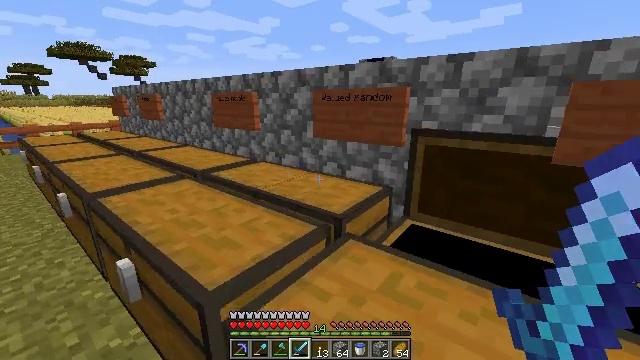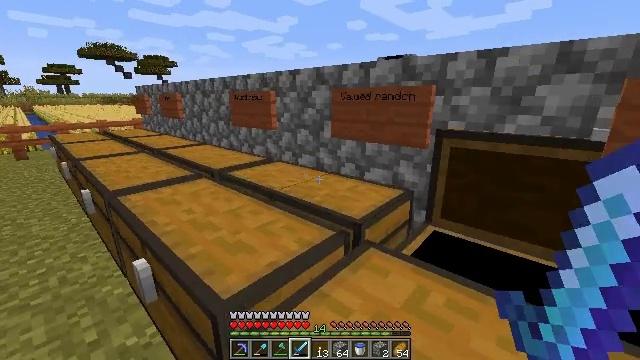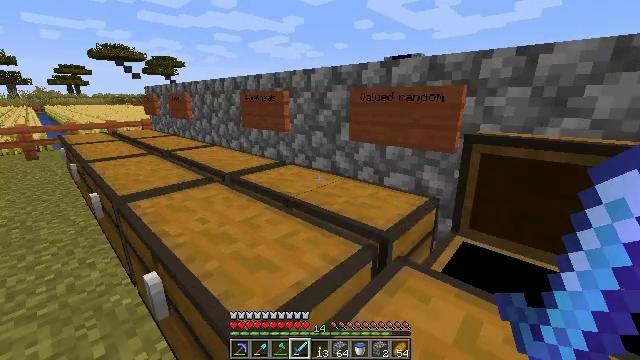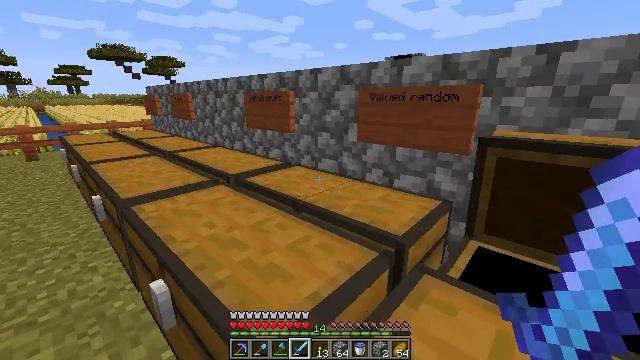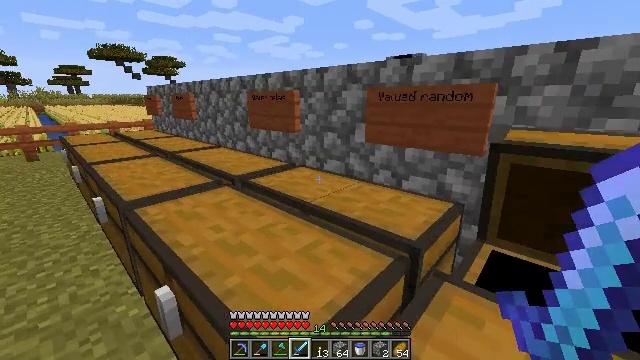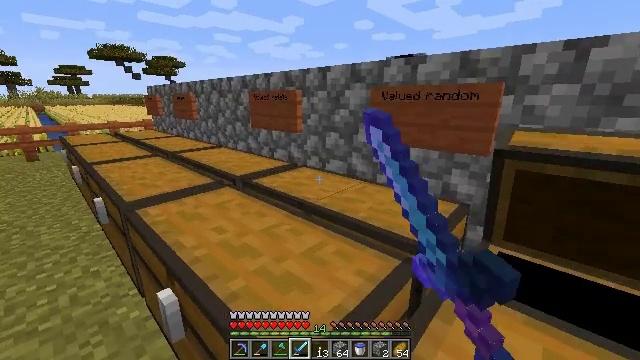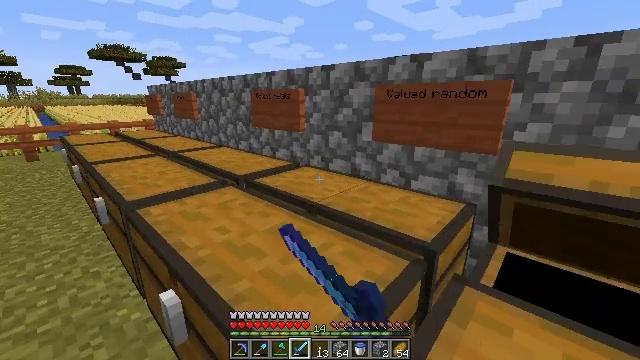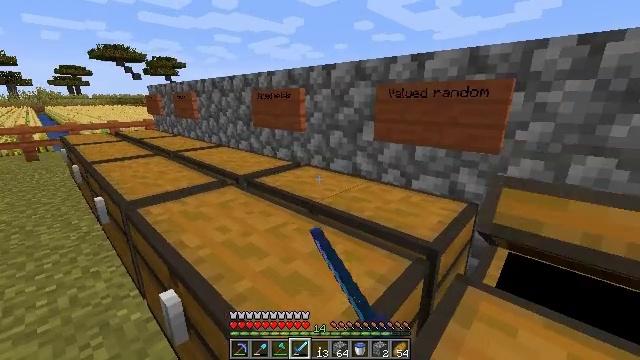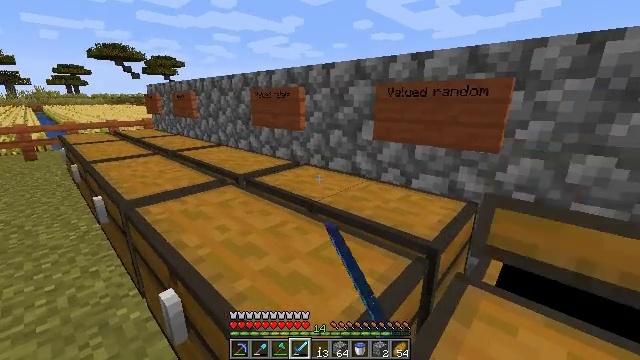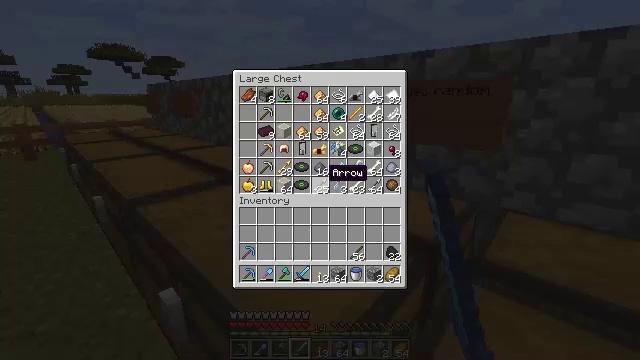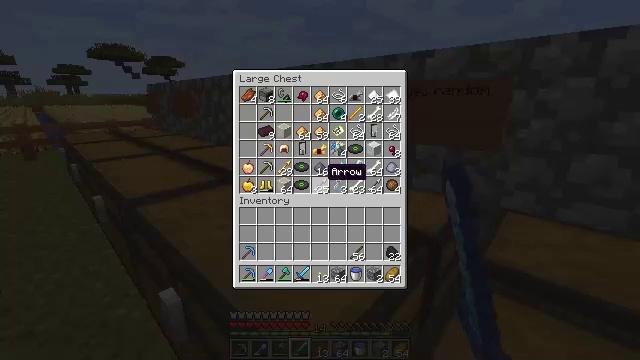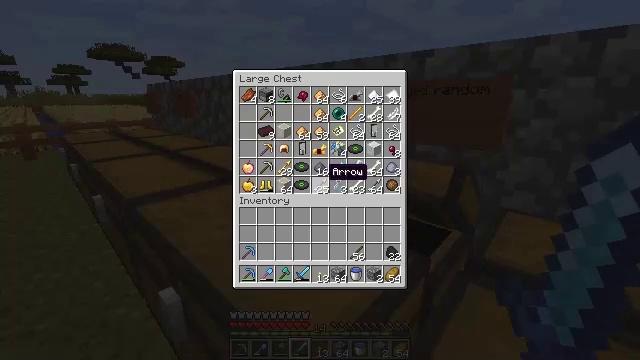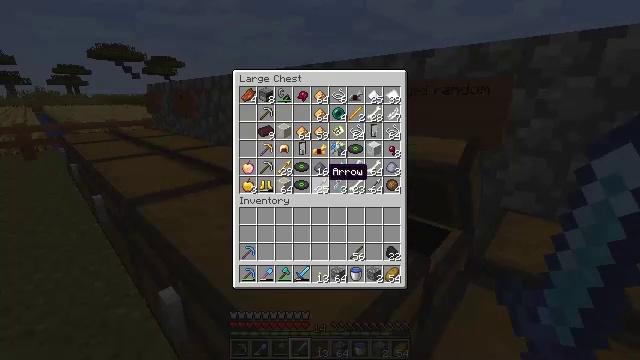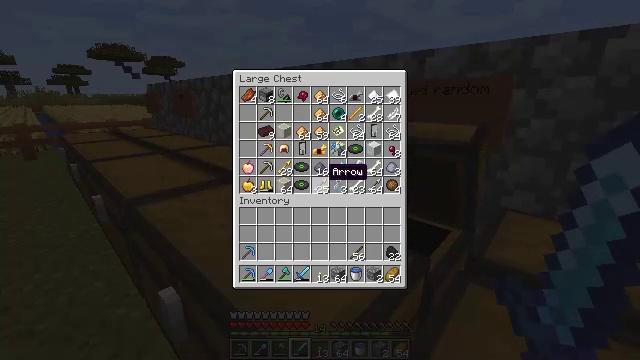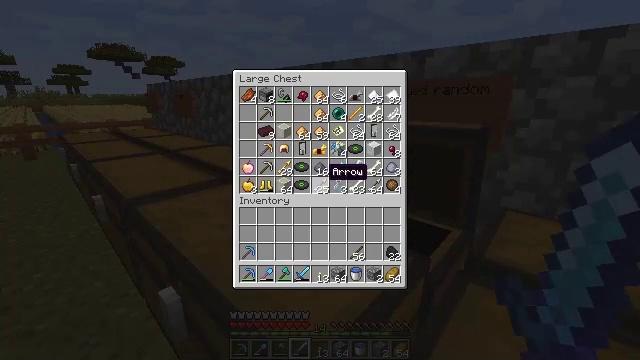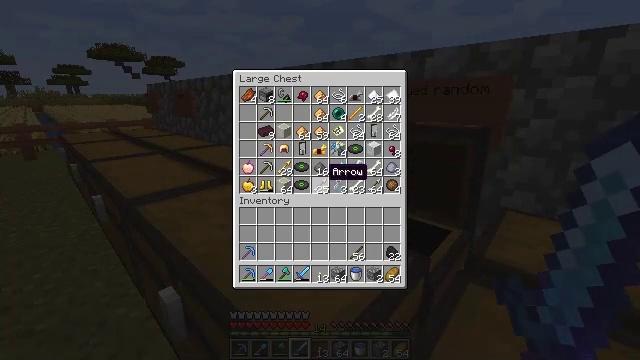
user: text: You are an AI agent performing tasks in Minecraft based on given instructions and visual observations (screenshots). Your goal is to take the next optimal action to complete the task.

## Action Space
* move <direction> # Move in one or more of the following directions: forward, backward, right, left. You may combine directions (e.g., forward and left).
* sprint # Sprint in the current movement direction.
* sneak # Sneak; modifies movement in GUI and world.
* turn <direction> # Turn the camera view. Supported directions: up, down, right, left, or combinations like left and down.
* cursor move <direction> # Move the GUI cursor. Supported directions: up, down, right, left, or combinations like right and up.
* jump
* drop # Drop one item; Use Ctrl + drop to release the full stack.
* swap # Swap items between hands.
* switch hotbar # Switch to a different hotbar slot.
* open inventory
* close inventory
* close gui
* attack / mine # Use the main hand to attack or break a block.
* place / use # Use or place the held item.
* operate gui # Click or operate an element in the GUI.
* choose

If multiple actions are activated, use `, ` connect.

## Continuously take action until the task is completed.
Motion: motion action
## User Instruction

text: Put blaze rod and cobblestones in the crafting grid to make a brewing stand.
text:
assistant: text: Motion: move forward, turn left
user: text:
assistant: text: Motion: move forward, turn left
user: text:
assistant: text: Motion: move forward
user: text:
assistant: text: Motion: use / place
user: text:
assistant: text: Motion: use / place
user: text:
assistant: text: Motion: use / place
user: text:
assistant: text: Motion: use / place
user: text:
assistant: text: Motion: no_op
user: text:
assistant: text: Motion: open gui
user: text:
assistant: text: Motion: no_op
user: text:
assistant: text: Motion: no_op
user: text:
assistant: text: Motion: no_op
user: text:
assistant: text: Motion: no_op
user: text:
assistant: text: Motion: no_op
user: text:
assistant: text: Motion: no_op
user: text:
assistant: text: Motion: no_op
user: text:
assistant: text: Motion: no_op
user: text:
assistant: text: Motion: no_op
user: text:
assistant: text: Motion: no_op
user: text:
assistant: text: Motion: cursor move right and up
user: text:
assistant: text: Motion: cursor move right and up
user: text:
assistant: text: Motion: cursor move up
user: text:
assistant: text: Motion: no_op
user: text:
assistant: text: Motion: no_op
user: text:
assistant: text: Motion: no_op
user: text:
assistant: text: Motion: cursor move up
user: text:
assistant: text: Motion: no_op
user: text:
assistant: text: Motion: no_op
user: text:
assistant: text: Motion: no_op
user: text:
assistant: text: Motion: no_op